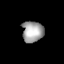
Tissue: lung
Cell type: Epithelial cells
Senescence score: 0.676
Nuclear area (px): 435
Mean DAPI intensity: 165.722